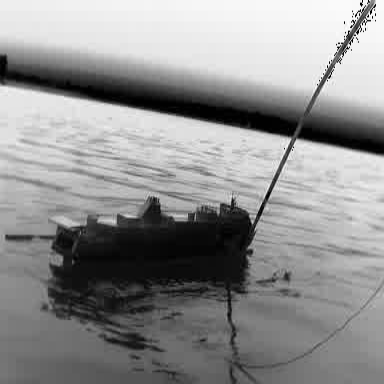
There is a container_ship in the infrared image.